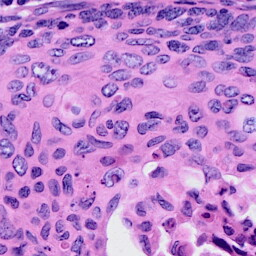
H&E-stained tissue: Cervix